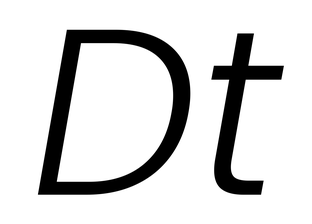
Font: Poppins-LightItalic